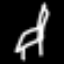
Label: chair